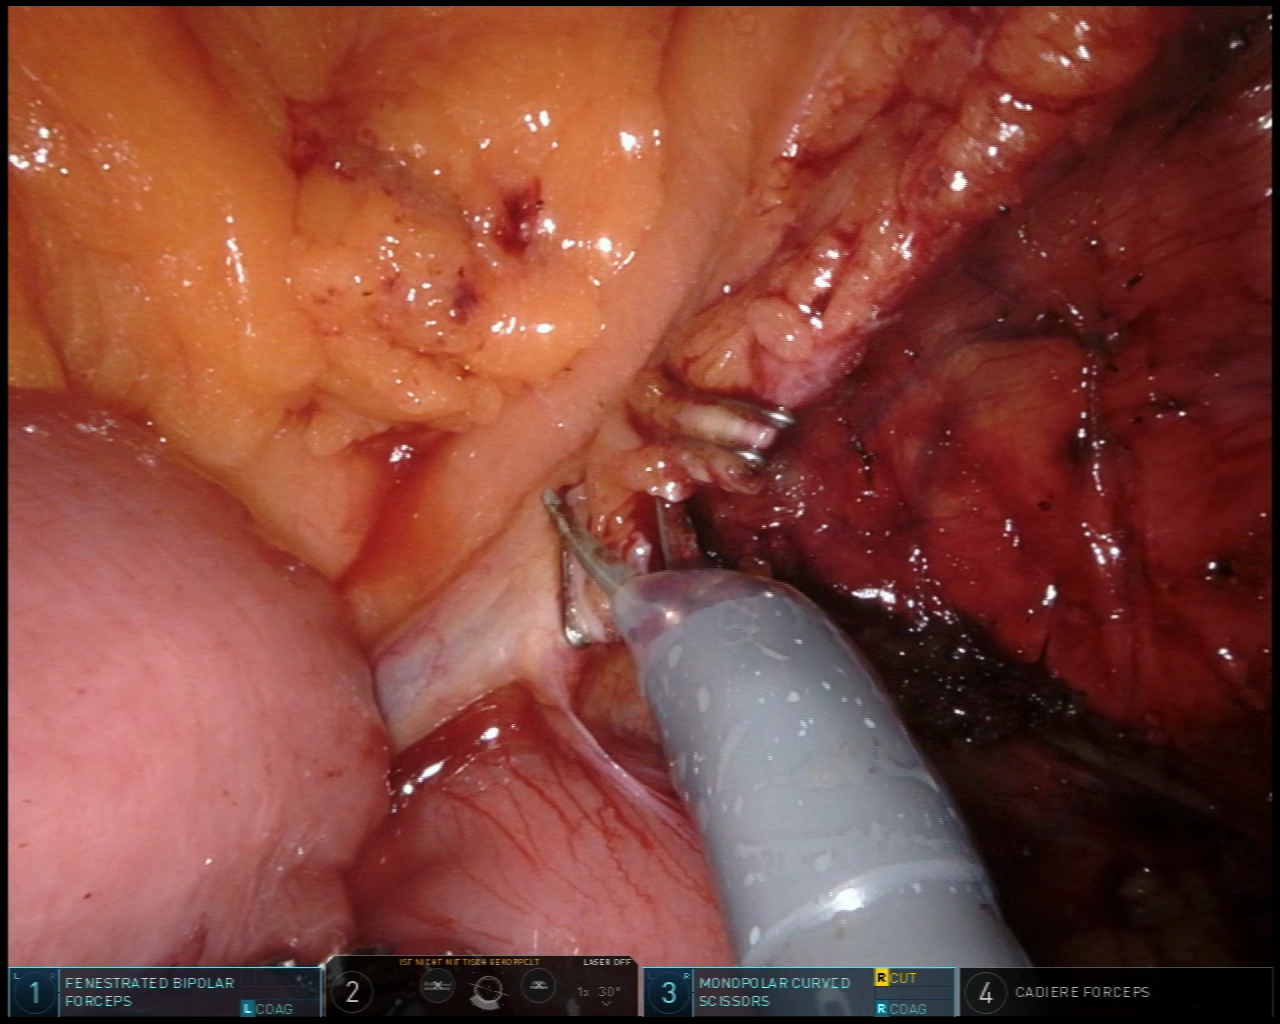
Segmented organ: intestinal_veins
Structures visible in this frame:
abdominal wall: no
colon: no
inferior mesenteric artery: no
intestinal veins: yes
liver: no
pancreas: no
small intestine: yes
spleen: no
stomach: no
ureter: no
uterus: no
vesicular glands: no